Question:
I have Masked UIView . View with blue dots. Green circle Area is masked off.I dont want to get touches on that area.i just want to get touches on visible layer of the View.
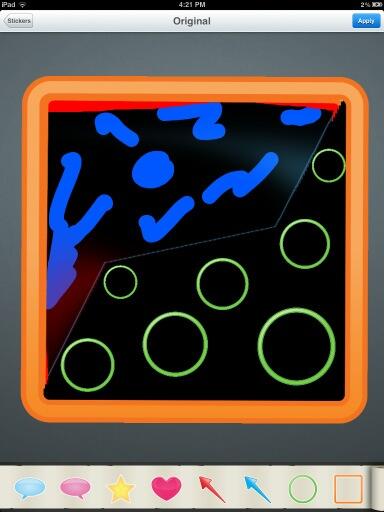
Answer: Try creating a CGPath of the masked area & then check if the touch falls in ur masked area or not like this :
UIBezierPath *p = [UIBezierPath bezierPathWithCGPath:myCGPath];
BOOL isInPath = [p containsPoint:myCGPoint];
Hope this Helps !!!